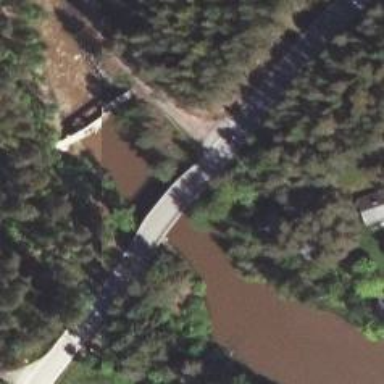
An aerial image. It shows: Historic bridge.